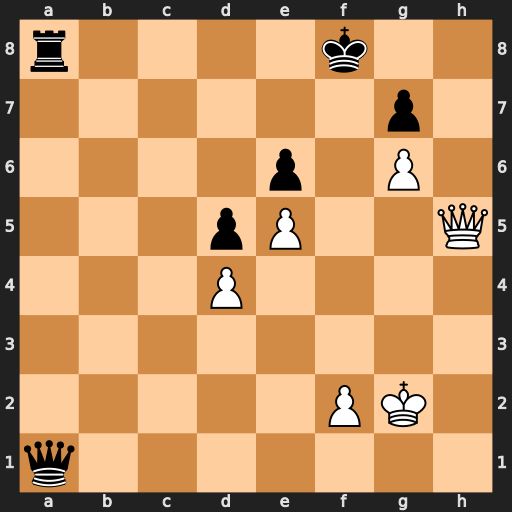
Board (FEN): r4k2/6p1/4p1P1/3pP2Q/3P4/8/5PK1/q7
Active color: w
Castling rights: -
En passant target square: -
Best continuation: Qh8+ Ke7 Qxg7+